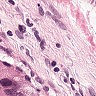
Metastatic tissue present: no